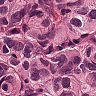
Metastatic tissue present: yes